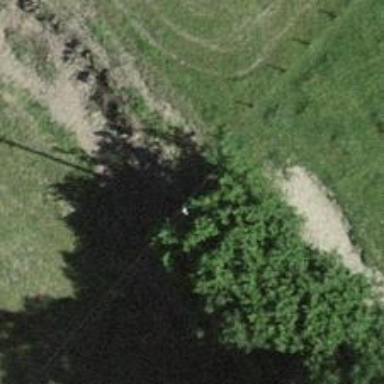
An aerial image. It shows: Hedge acting as barrier.